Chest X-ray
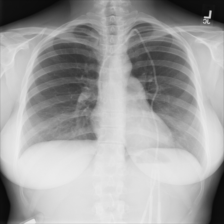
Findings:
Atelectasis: negative
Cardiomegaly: negative
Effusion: negative
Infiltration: negative
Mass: negative
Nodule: negative
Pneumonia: negative
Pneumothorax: negative
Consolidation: negative
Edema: negative
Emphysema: negative
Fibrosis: negative
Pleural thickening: negative
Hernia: negative